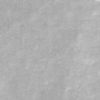
Label: not_dusty